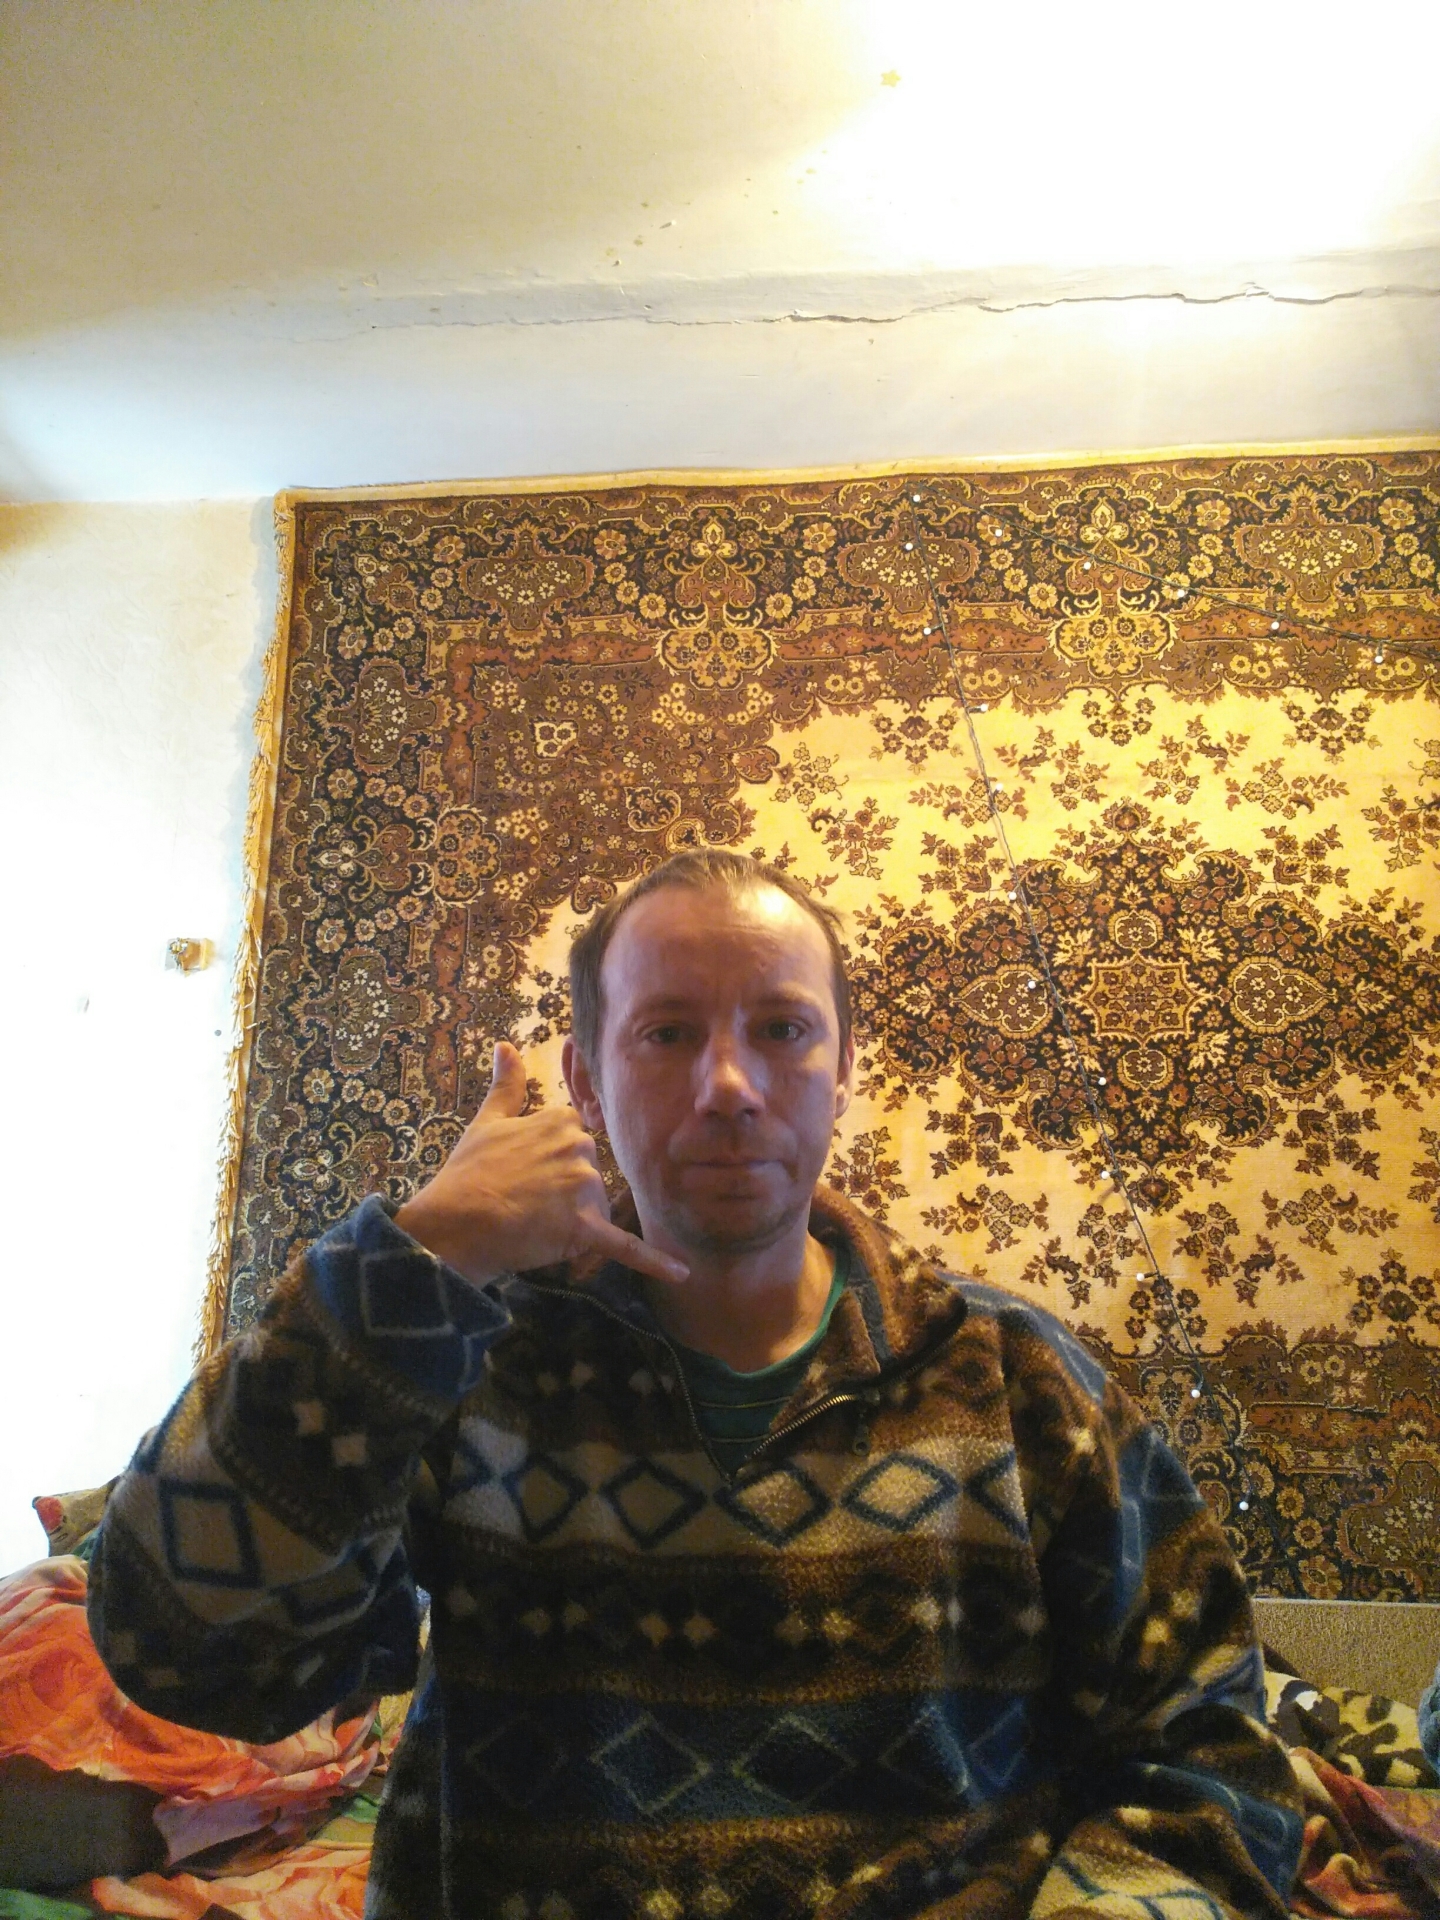
Label: noise